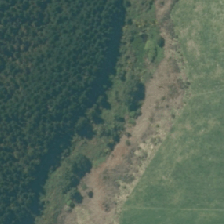
Land cover: broadleaved_indigenous_hardwood